Field crop: maize
Growth stage: 2
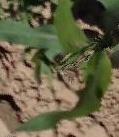
Species: maize